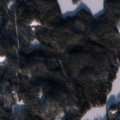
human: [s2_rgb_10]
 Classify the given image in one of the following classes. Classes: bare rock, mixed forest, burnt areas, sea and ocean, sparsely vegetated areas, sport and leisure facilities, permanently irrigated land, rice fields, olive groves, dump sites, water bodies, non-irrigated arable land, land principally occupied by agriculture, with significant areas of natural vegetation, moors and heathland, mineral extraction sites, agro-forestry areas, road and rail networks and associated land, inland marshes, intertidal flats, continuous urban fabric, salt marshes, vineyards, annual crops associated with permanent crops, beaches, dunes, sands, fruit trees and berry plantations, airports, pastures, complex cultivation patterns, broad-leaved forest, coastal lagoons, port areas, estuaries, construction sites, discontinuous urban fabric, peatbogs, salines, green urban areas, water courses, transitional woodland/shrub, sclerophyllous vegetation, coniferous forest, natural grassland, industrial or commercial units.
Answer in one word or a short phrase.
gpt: coniferous forest, mixed forest, transitional woodland/shrub, water bodies